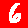
Digit: 6